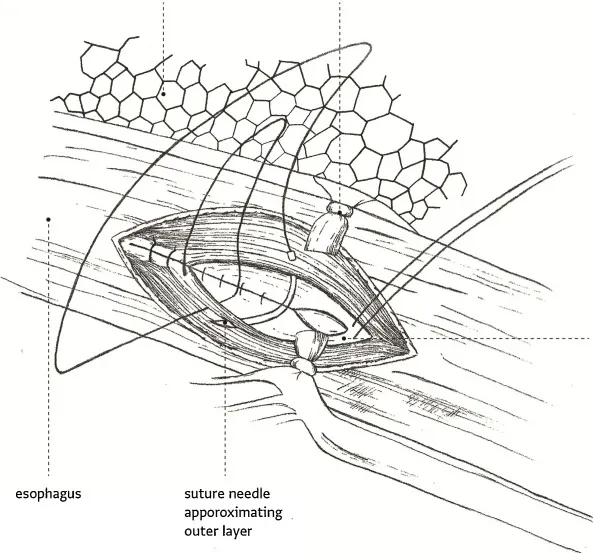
Illustrative drawing showing the longitudinal defect closure of the esophagus in two layers, using running 3-0 vicryl suture for the innermost mucosa and 3-0 Polydioxanone (PDS) for the muscular layer. The right lung, chest wall, and ligated azygous vein were shown for orientation purposes.
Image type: pathology (gram)